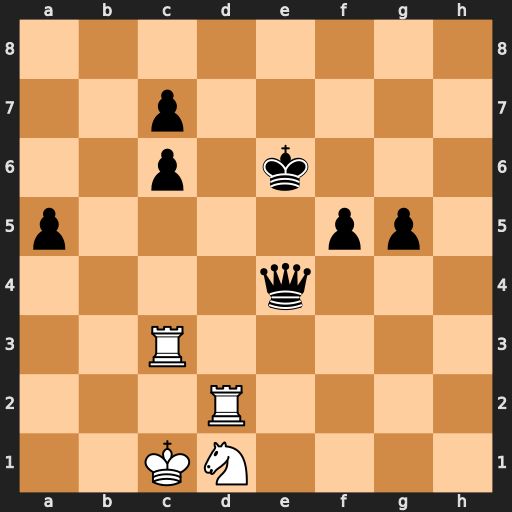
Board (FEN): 8/2p5/2p1k3/p4pp1/4q3/2R5/3R4/2KN4
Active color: w
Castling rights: -
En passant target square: -
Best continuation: Re3 Qxe3 Nxe3